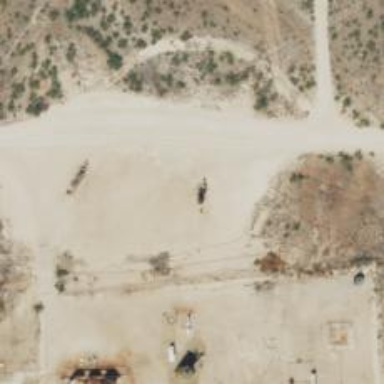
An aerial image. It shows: Petroleum well.